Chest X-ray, AP view. Patient: 18 years old, sex F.
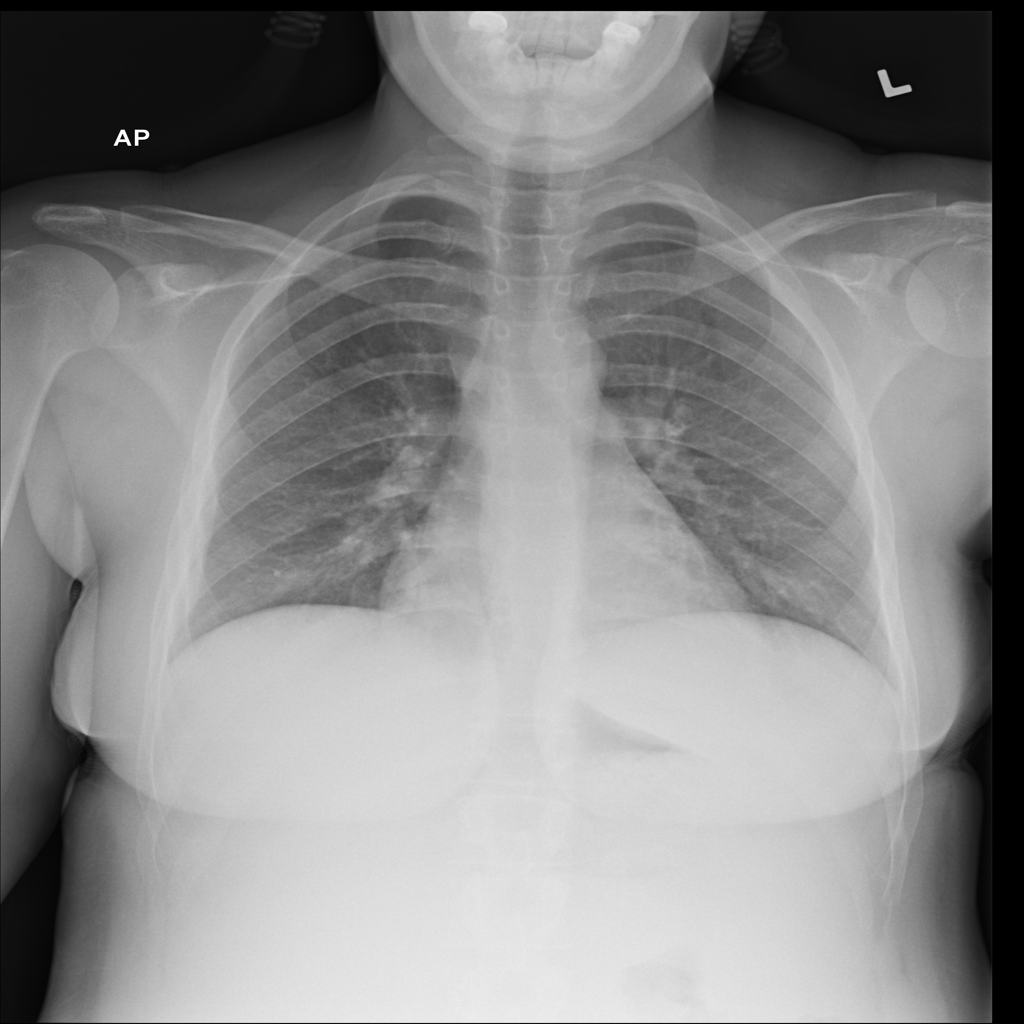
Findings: No Finding